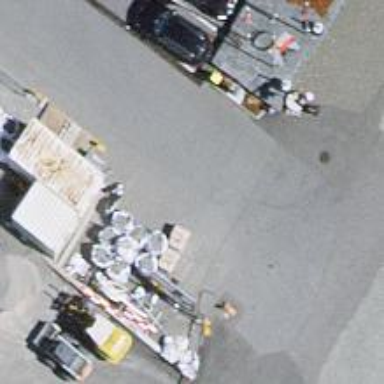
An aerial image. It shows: Charging station.